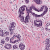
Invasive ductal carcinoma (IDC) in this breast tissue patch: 0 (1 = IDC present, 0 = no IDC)